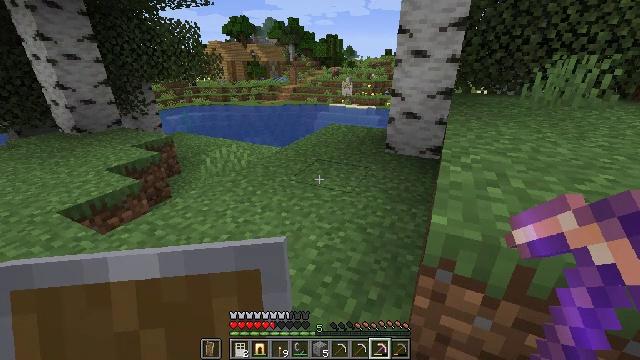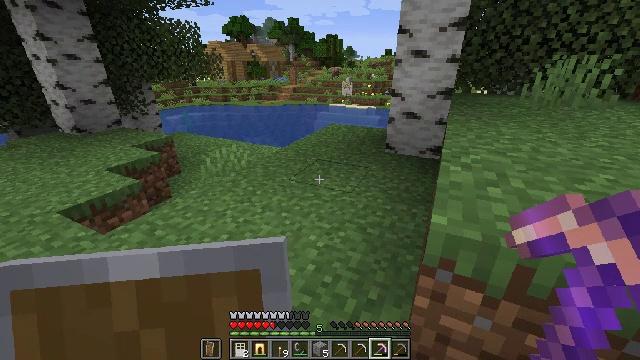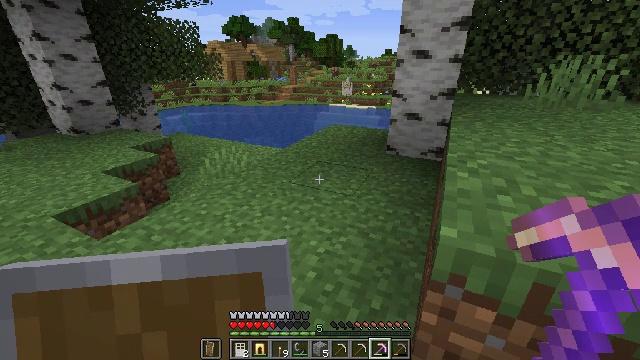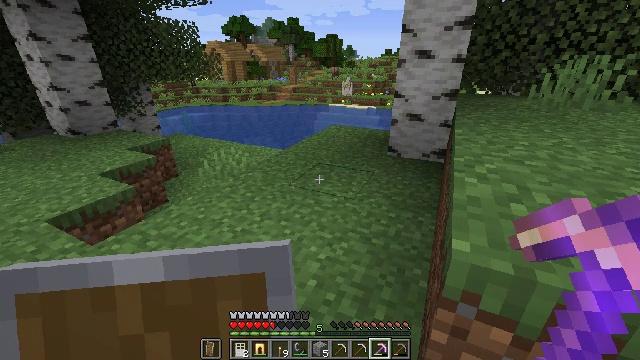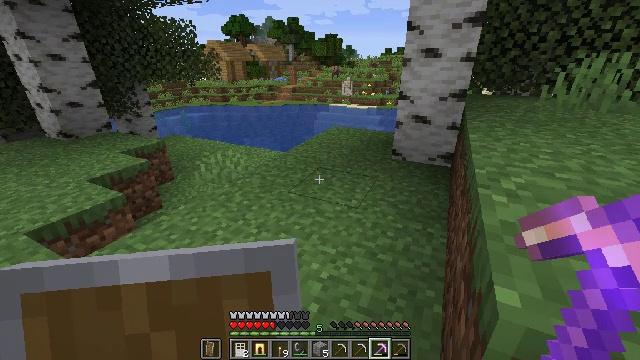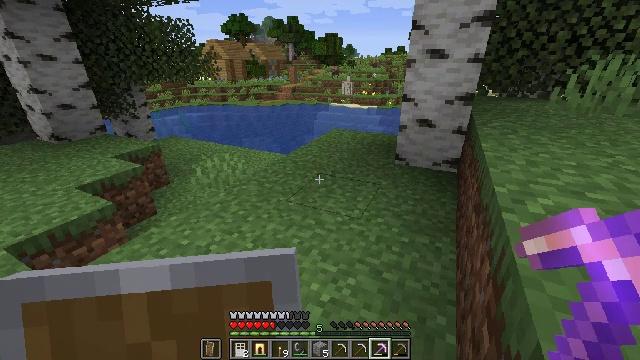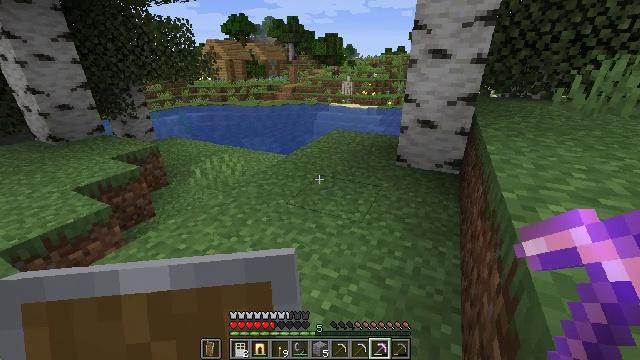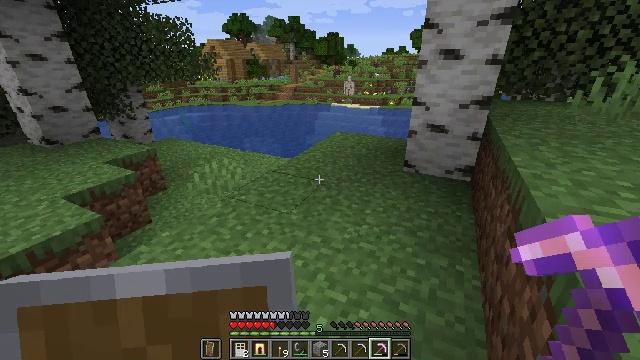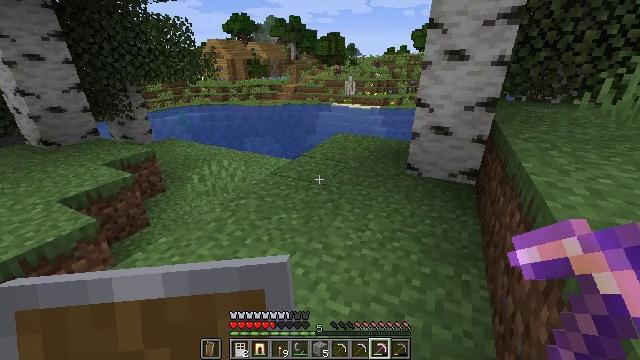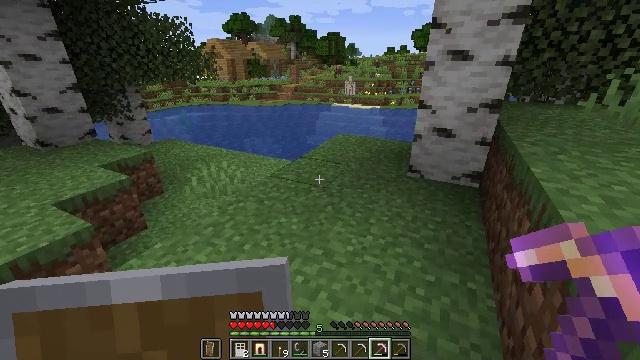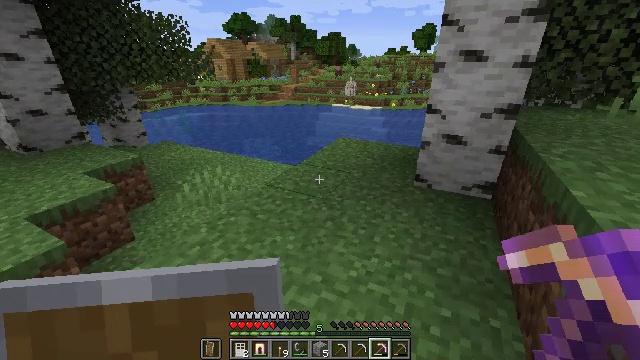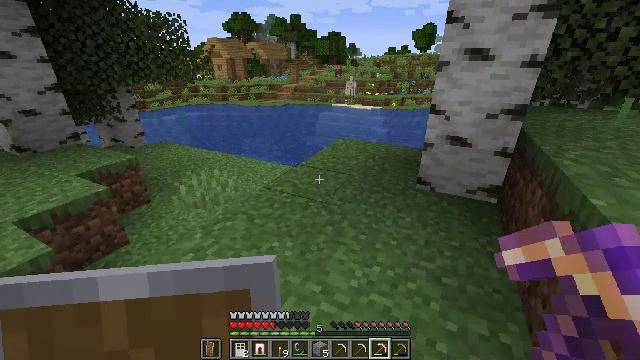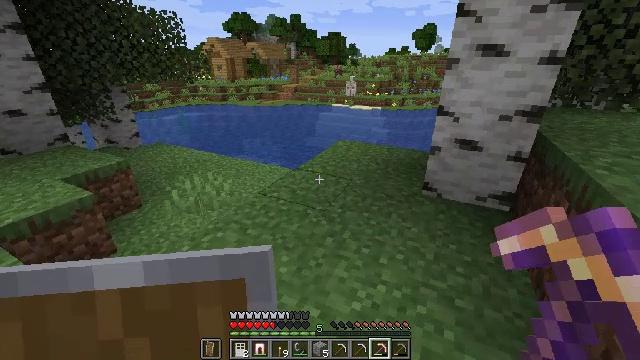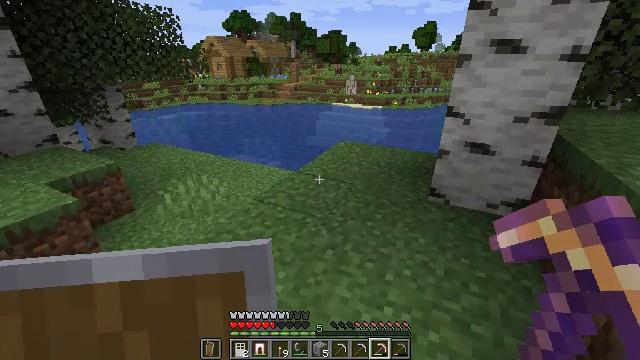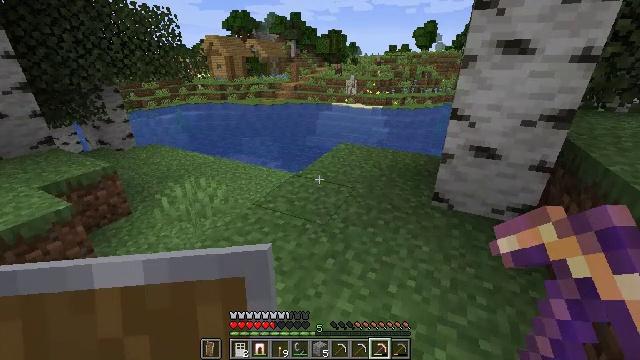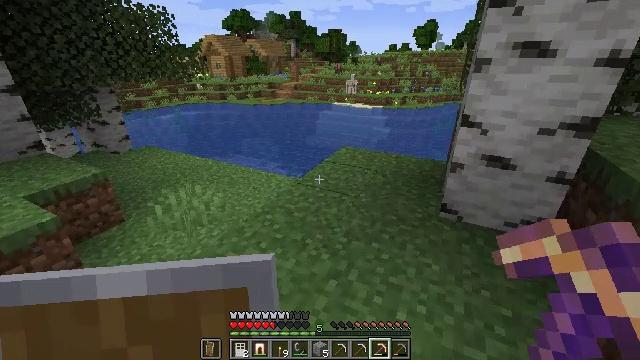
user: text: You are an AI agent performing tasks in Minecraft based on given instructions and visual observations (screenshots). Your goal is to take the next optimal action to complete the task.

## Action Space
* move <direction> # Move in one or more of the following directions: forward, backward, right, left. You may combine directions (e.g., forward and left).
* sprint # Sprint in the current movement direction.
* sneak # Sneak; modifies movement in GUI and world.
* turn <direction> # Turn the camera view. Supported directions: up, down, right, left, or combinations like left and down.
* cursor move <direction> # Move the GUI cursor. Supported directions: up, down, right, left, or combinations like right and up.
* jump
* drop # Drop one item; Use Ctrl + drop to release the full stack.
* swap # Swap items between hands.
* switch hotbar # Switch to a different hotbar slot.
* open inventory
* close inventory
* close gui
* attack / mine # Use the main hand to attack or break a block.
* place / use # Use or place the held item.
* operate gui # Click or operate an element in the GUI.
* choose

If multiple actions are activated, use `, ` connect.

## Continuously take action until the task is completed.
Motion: motion action
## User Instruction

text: Harvest grass block to clear the area.
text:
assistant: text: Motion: no_op
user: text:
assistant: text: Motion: move forward
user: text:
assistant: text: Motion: move forward
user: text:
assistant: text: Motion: move forward
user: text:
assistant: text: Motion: move forward
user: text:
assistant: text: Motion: move forward
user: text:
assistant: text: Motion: move forward
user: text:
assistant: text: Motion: move forward
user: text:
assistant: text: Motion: move forward
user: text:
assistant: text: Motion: move forward
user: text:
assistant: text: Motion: move forward
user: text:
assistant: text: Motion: move forward
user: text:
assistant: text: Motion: move forward
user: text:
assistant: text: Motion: move forward
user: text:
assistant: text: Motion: move forward
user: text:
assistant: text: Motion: move forward
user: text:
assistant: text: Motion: move forward
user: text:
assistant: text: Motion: move forward
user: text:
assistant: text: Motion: move forward
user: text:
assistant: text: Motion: move forward
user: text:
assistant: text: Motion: move forward
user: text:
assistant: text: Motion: move forward
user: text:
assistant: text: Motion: move forward
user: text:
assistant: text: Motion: move forward
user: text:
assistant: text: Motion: move forward
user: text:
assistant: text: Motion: move forward
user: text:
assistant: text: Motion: move forward, turn left and down
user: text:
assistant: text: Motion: move forward, turn left and down
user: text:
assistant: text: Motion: move forward, turn left and down
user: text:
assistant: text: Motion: move forward, turn left and down